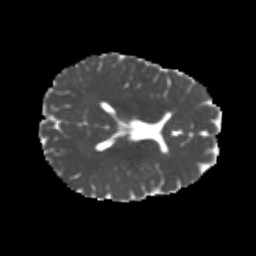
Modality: MD
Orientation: axial
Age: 22
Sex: female
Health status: healthy
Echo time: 0.074 s